Platform: macOS
Application: Arc Browser
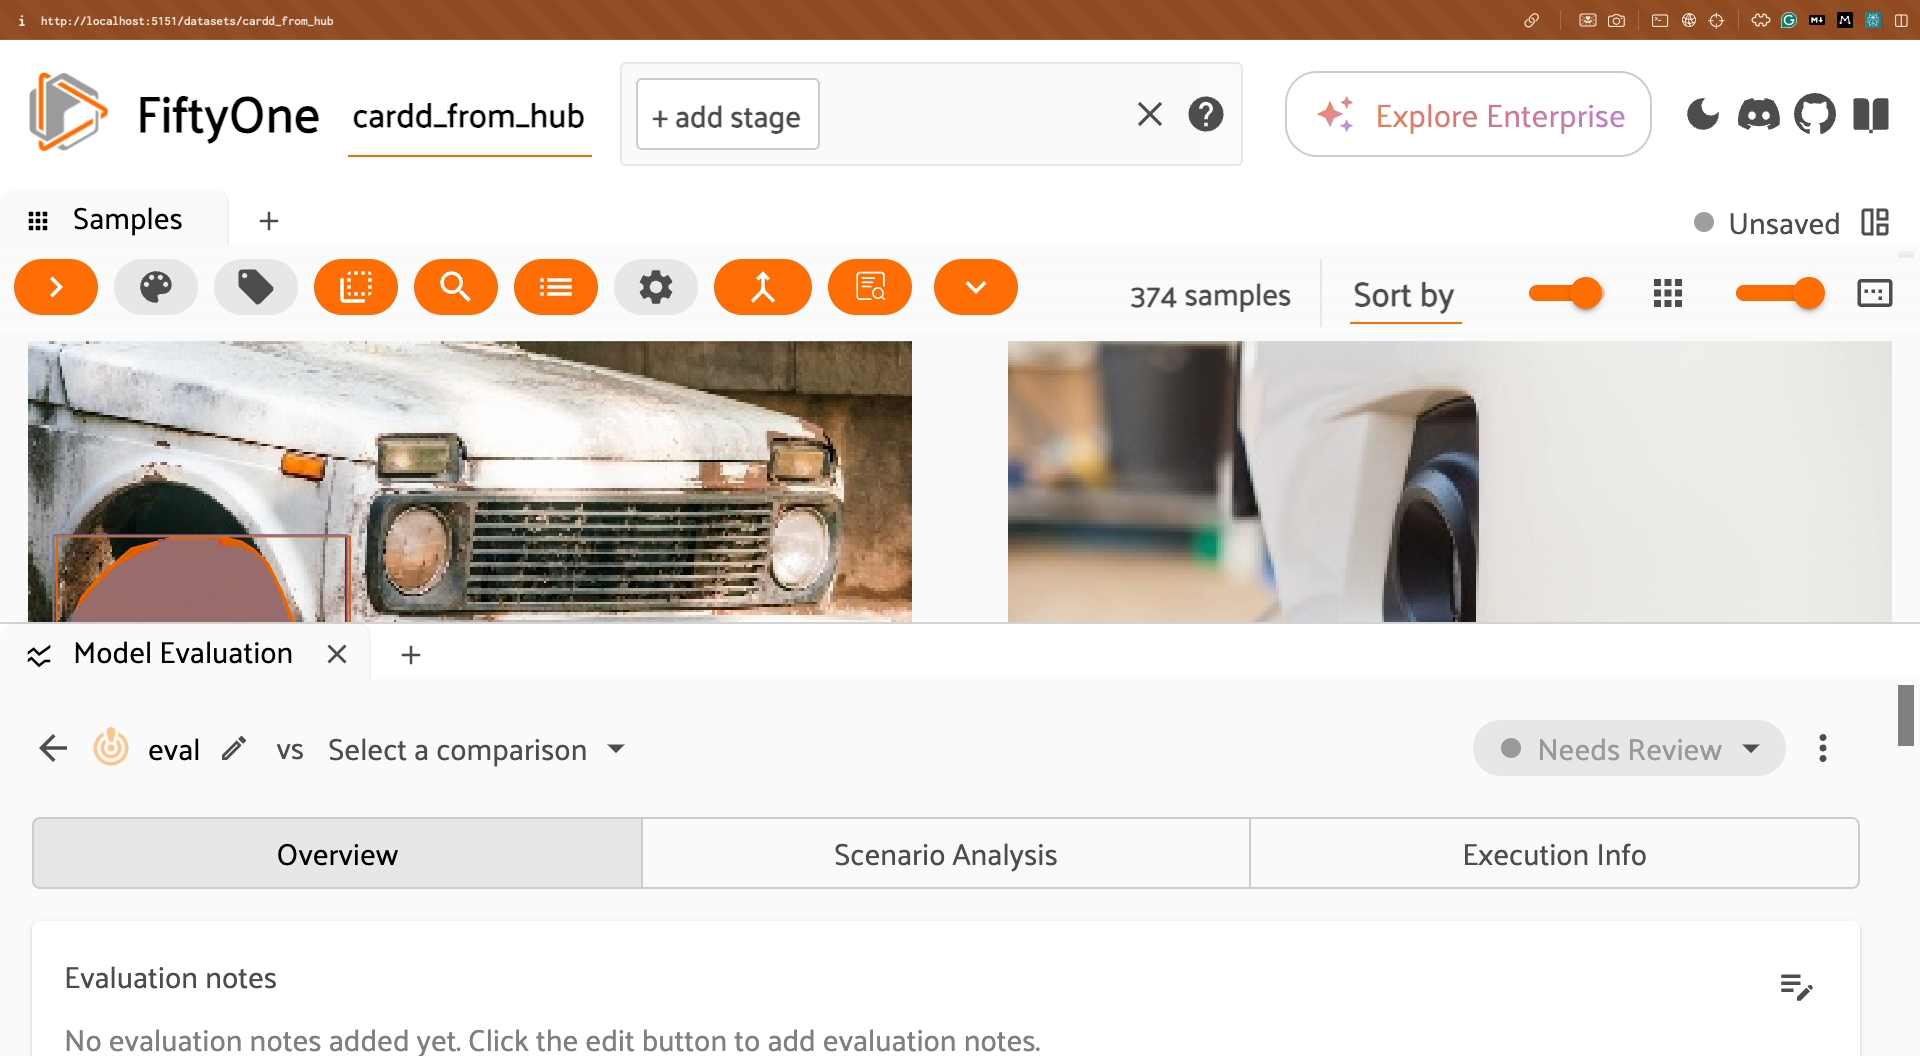
task_description: Locate the samples panel
action_type: hover
element_info: Menu Item
steps_since_start: 1